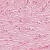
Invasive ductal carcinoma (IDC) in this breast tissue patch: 1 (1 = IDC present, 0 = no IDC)